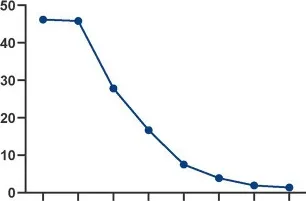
Changes in infectious indicators over time. Changes in PCT. T, temperature; WBC, white blood cell; N%, neutrophil percentage; PCT, procalcitonin.
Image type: pathology (giemsa)